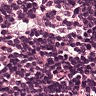
Metastatic tissue present: no